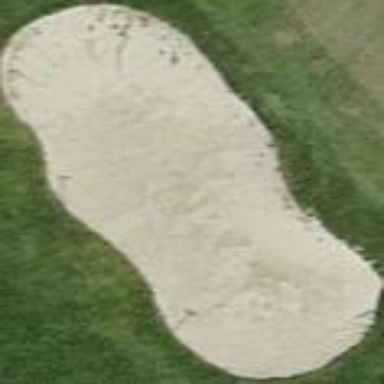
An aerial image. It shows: Golf bunker filled with natural sand.